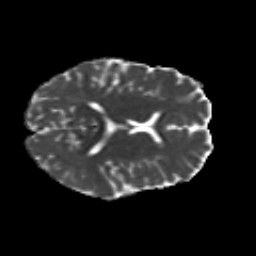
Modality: MD
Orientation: axial
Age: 21
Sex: female
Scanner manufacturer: siemens
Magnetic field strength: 3 T
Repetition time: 8.8 s
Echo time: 0.085 s